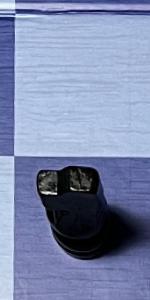
Label: Knight_Black